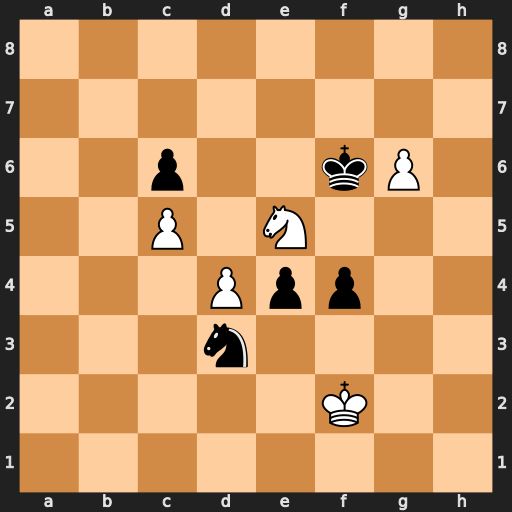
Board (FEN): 8/8/2p2kP1/2P1N3/3Ppp2/3n4/5K2/8
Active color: w
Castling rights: -
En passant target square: -
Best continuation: Nxd3 exd3 d5 d2 Ke2 d1=Q+ Kxd1